Interaction volume radius: 5 \u00c5
Interaction volume height: 15 \u00c5
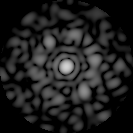
Disorder parameter: 0.7267